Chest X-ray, PA view. Patient: 58 years old, sex M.
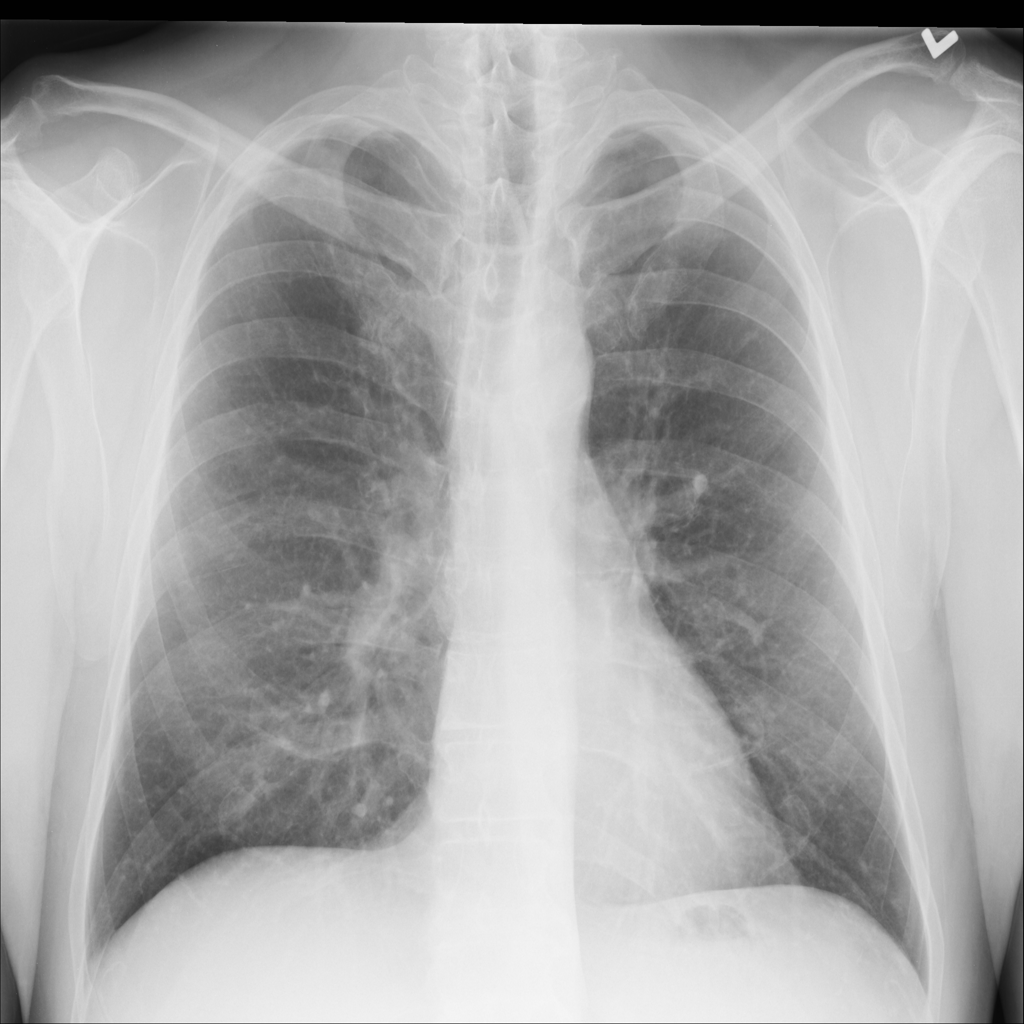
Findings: No Finding